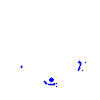
Particle: proton